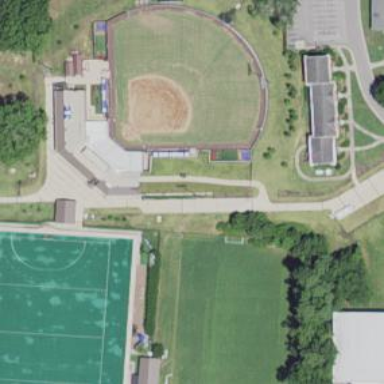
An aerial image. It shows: Stadium building designed for softball games.